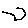
Label: hexagon